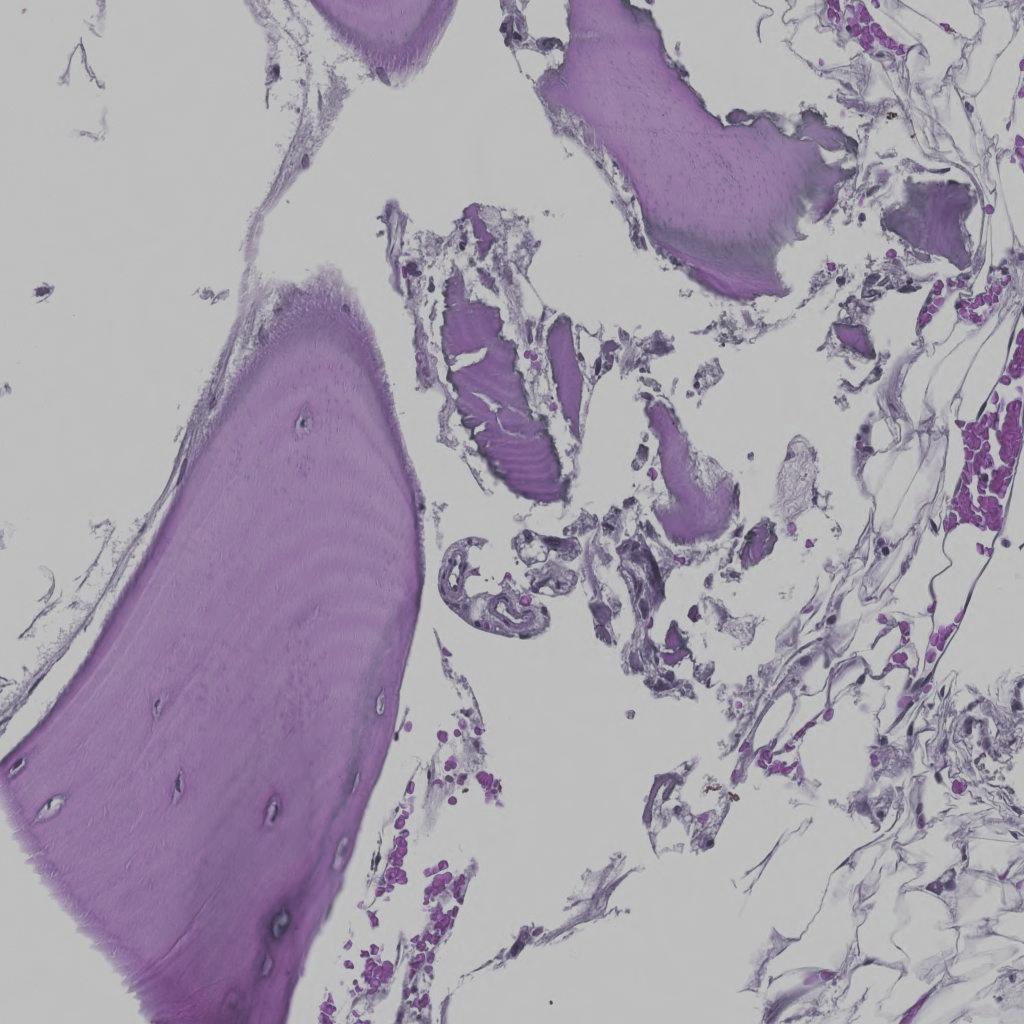
Label: Non-Tumor